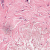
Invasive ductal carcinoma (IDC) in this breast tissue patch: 0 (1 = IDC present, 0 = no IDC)